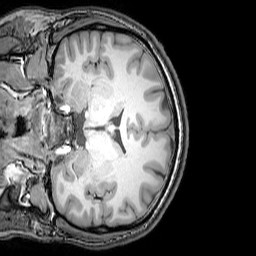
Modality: T1w
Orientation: coronal
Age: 25
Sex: male
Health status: healthy
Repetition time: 0.081 s
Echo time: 0.037 s